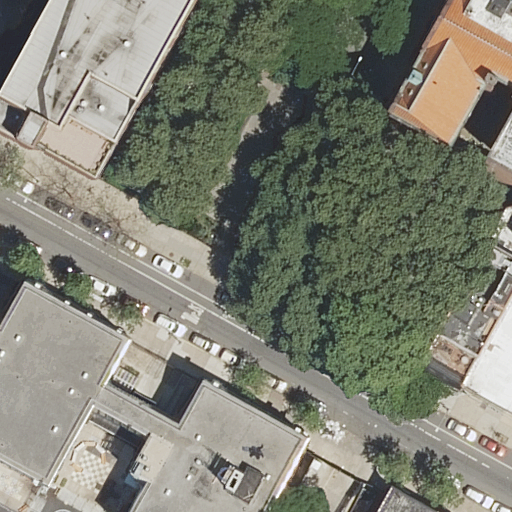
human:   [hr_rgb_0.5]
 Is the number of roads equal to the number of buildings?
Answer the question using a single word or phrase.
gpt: no

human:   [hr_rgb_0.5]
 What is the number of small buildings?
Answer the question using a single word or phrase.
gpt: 1

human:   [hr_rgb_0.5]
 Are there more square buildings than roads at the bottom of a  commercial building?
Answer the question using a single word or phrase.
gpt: no

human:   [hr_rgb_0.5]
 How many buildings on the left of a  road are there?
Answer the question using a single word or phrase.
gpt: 1

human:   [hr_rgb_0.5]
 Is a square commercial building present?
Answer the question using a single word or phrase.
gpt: no

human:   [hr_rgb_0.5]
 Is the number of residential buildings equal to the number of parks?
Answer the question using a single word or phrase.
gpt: no

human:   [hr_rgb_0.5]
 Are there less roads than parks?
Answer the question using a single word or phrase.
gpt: no

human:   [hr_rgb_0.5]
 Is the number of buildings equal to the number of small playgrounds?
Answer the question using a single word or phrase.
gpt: no

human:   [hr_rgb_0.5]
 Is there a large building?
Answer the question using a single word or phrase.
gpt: yes

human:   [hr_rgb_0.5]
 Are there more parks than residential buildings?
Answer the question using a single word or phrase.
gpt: no

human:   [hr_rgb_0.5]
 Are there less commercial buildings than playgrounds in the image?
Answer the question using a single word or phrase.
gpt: yes

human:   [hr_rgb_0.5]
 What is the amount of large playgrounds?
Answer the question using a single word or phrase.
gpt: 0

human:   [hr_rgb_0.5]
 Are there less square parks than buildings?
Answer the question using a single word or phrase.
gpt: yes

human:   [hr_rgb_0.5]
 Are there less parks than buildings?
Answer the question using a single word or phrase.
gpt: yes

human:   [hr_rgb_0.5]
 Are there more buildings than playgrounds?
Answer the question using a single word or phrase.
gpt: yes

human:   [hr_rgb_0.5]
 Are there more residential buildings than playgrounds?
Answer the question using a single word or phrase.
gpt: yes

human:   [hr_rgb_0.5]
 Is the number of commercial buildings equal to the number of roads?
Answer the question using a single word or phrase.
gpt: no

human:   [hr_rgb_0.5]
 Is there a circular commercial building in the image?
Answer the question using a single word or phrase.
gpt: no

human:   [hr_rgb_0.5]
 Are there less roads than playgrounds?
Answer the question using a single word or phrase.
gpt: no

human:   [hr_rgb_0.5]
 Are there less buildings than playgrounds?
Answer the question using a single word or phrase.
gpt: no

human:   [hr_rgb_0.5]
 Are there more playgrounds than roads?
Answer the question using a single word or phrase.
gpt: no

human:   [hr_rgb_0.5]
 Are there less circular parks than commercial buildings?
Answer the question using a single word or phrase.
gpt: no

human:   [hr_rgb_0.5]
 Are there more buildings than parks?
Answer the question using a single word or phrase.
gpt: yes

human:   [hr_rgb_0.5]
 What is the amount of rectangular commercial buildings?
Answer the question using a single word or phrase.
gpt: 0

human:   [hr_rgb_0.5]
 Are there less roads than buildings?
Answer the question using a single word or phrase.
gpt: yes

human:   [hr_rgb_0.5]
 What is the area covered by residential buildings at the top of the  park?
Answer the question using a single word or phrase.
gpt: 1308m2

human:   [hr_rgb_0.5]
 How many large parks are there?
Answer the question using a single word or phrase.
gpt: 1

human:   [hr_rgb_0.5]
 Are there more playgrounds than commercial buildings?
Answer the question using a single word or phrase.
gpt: yes

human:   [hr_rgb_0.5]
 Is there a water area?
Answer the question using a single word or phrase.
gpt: no

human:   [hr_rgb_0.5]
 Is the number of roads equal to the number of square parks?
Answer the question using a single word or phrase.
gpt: no

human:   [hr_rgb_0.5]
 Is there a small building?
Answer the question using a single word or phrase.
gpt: yes

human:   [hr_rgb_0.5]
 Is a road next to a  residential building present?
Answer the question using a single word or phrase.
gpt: yes

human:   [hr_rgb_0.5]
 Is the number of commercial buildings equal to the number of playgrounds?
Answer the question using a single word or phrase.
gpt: no

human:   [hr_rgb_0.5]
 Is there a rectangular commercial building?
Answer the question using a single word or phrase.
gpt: no

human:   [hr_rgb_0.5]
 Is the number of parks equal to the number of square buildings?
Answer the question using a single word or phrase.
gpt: no

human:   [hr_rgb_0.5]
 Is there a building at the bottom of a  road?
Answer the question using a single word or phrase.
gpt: yes